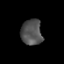
Tissue: prostate
Cell type: T cells
Senescence score: 0.3596
Nuclear area (px): 534
Mean DAPI intensity: 81.775